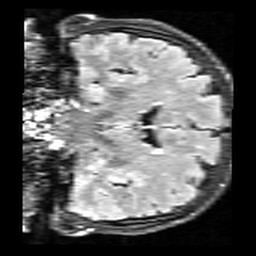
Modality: FLAIR
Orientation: coronal
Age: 72
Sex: female
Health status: healthy
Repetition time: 12 s
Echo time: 0.095 s